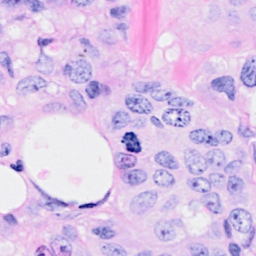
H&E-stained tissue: Breast